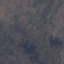
Land use / land cover: HerbaceousVegetation